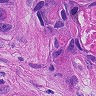
Metastatic tissue present: yes